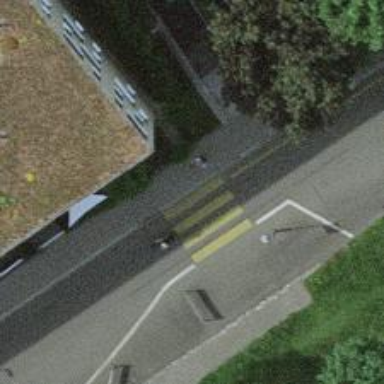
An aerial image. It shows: Kerb barrier.